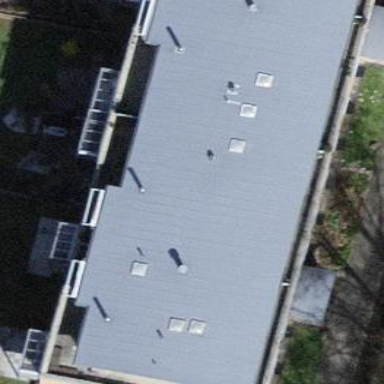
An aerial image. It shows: Building with flat roof.